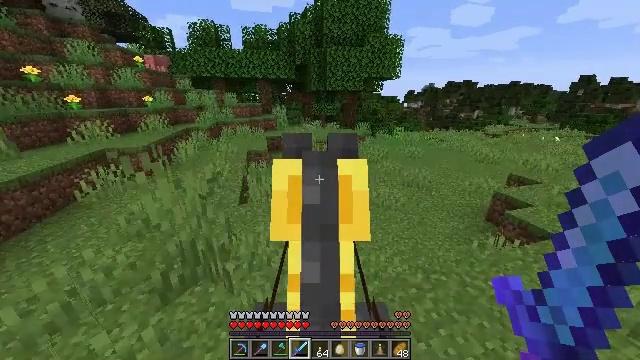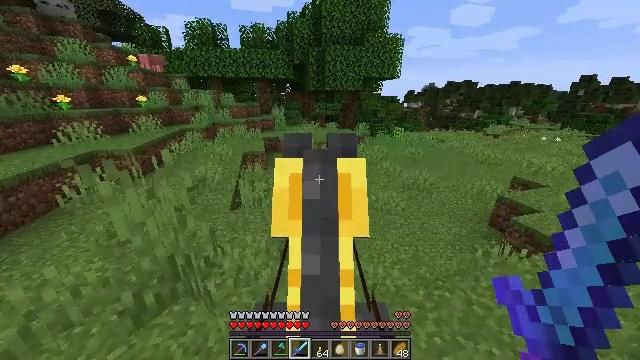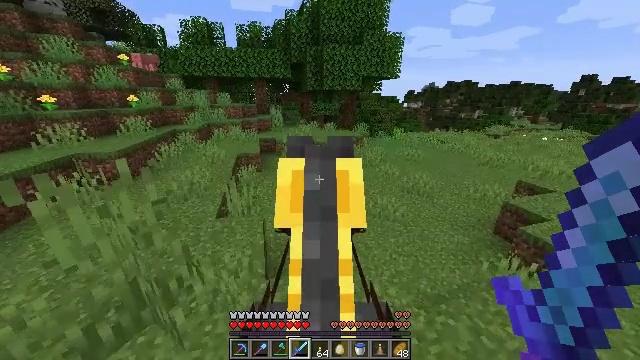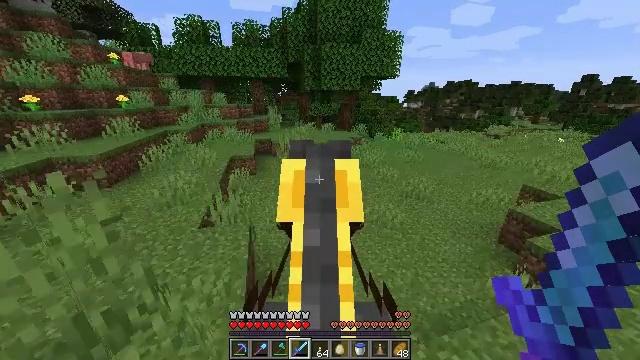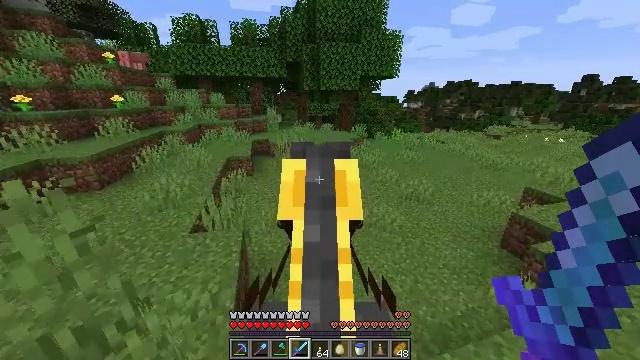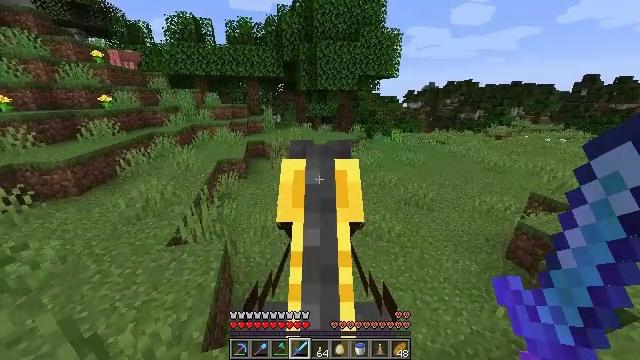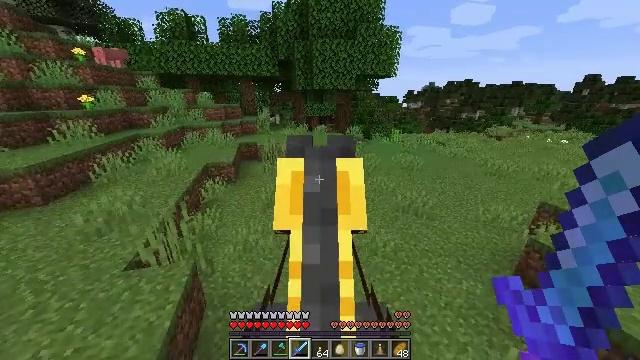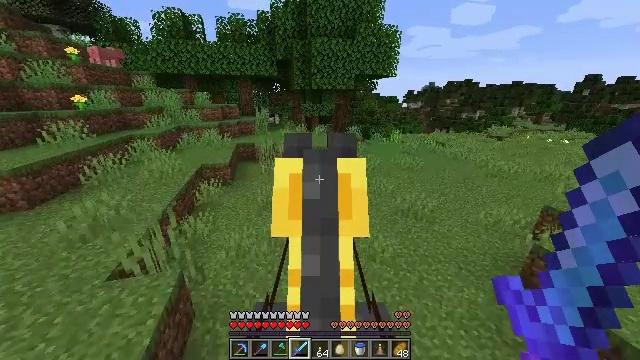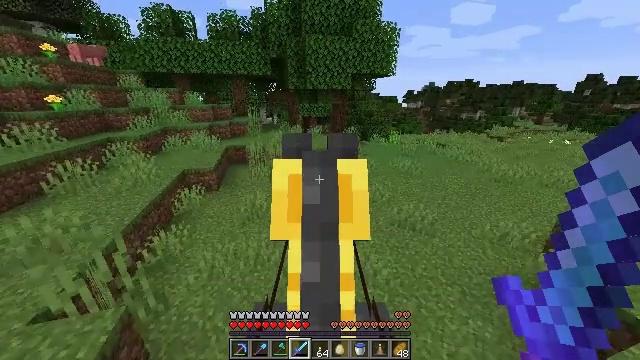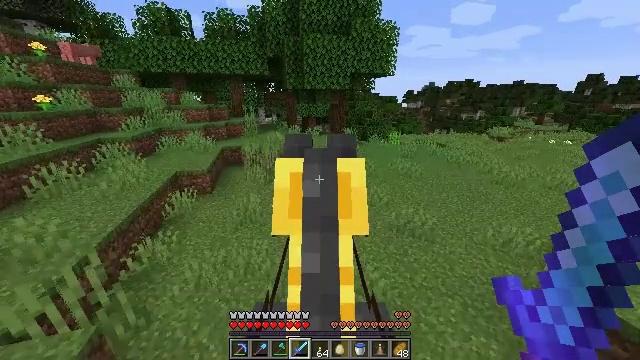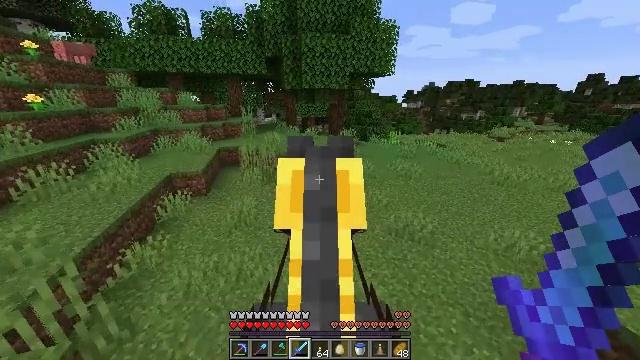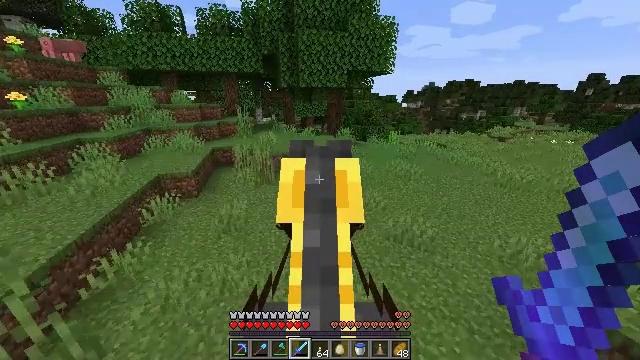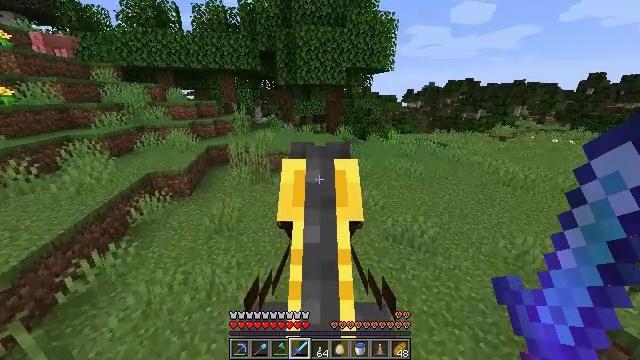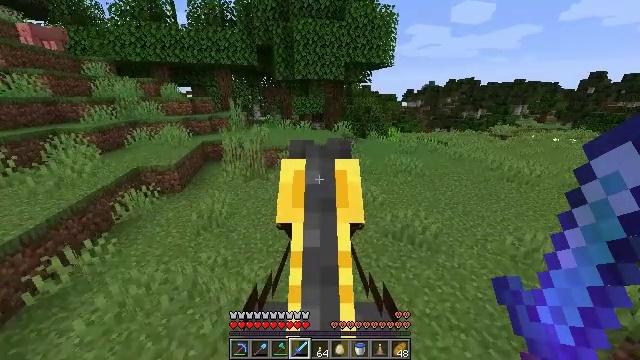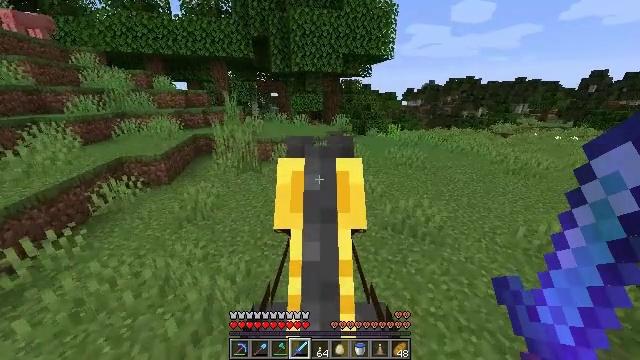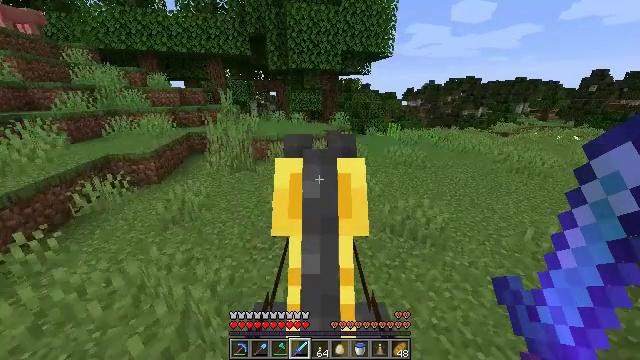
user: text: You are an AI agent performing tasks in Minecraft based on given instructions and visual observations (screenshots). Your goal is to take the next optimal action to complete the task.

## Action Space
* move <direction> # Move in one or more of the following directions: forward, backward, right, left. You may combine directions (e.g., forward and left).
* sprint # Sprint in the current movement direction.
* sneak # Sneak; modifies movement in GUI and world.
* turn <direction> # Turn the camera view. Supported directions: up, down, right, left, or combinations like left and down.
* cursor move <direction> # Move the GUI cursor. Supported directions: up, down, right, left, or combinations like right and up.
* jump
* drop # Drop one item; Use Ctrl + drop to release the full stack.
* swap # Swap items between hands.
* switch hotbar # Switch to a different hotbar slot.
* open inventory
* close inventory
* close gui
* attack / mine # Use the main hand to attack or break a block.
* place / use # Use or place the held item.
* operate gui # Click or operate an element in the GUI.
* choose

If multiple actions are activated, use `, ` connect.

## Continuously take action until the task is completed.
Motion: motion action
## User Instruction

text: Collect sandstone by mining.
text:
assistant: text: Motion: move forward and move right, sprint
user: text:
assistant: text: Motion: move forward and move right, sprint
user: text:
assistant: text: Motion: move forward and move right, sprint
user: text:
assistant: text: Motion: move forward and move right, sprint
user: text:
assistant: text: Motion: move forward and move right, sprint
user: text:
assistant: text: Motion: move forward and move right, sprint
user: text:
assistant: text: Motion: move forward and move right, sprint
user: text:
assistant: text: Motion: move forward and move right, sprint
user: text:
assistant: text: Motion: move forward and move right, sprint
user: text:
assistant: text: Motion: move forward and move right, sprint
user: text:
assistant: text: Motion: move forward and move right, sprint
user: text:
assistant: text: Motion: move forward and move right, sprint
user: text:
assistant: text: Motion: move forward and move right, sprint
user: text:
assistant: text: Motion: move forward and move right, sprint
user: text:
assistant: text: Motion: move forward and move right, sprint
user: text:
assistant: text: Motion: move forward and move right, sprint
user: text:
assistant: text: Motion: move forward and move right, sprint
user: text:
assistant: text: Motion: move forward and move right, sprint
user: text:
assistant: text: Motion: move forward and move right, sprint
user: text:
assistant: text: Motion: move forward and move right, sprint
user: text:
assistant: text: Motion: move forward and move right, sprint
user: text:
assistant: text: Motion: move forward and move right, sprint
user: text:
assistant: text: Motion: move forward and move right, sprint
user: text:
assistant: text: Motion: move forward and move right, sprint
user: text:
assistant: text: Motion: move forward and move right, sprint
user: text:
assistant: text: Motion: move forward and move right, sprint
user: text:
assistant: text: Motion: move forward and move right, sprint
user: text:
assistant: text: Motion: move forward and move right, sprint
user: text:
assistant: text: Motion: move forward, sprint
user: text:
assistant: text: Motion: move forward, sprint